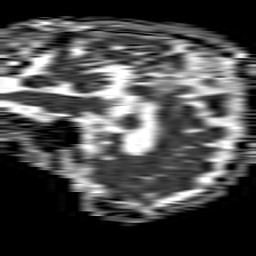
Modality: ADC
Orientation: sagittal
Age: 42
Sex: male
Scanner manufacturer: philips
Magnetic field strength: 1.5 T
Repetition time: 4.6 s
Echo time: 0.08631 s